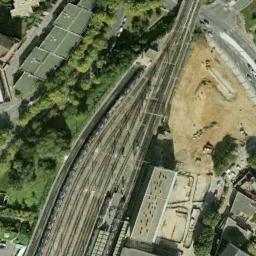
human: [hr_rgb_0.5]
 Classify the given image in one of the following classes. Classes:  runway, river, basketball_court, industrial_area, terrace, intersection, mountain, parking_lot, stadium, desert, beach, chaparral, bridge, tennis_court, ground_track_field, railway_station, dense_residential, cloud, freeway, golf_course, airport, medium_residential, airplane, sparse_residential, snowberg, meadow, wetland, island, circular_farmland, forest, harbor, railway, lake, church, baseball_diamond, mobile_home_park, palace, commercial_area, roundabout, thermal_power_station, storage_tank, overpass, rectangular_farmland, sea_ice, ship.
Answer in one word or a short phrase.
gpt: railway_station